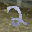
Label: 2